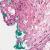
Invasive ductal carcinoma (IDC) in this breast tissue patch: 0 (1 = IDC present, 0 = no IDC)